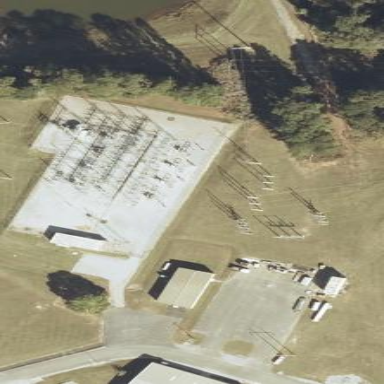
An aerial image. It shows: Fenced power substation at the transmission level.